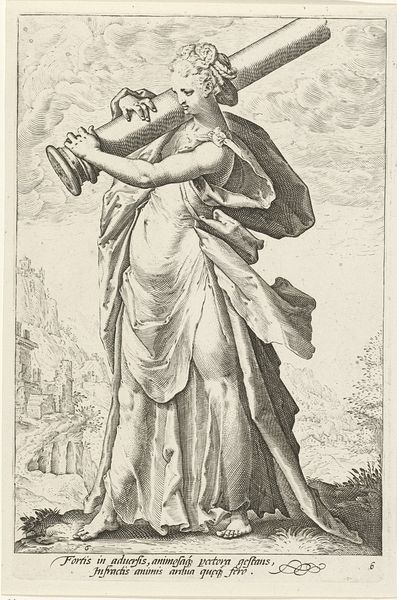
Titel: Kracht (Fortitudo)
Künstler: Jacob Matham
Standort: Amsterdam
Institution: Rijksmuseum
Schlagwörter: column, hands, robes, white, women, black, dress, hair, nose, old, painting, portrait, robe, symbolism, woman, print, classic, classical, cloud, clouds, greek, mythology, roman, sky, hill, nature, trees, eyes, feet, grass, plants, drawing, black and white, ruin, fabric, mouth, etching, illustration, sketch, french, myth, pen, writing, photo, statue, wind, outside, person, city, draped, shoulder, rome, buildings, ground, foot, pencil, cloth, fingers, god, goddess, figure, strong, elegant, eyebrows, pillar, carrying, page, standing, philosophy, doric, description, latin, belly button, navel, text, greece, freedom, holding, braid, strength, sex, torso, toes, braids, graphics, lifting, nails, elbow, giant, leader, naval, 6, braided hair, ancient world, godness, titan, command, wman, fortitude, giantess, old9